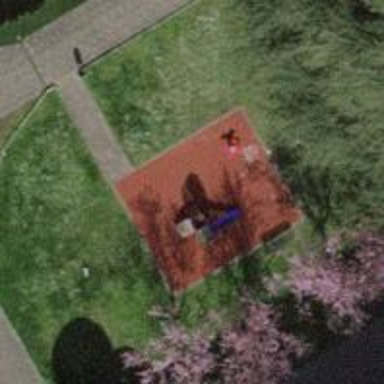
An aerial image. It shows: Playground area for leisure activities on the land.